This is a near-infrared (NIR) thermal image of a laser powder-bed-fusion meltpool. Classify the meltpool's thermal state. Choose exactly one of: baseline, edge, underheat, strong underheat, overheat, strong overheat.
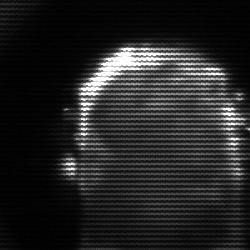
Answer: strong underheat